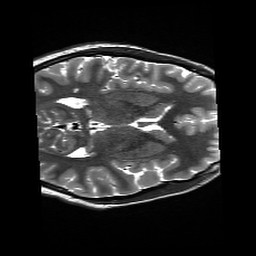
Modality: T2w
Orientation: axial
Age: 21
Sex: female